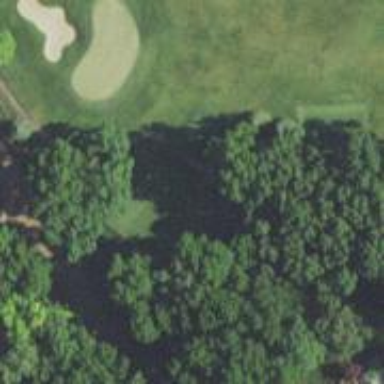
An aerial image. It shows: Golf cartpath that is also road path.